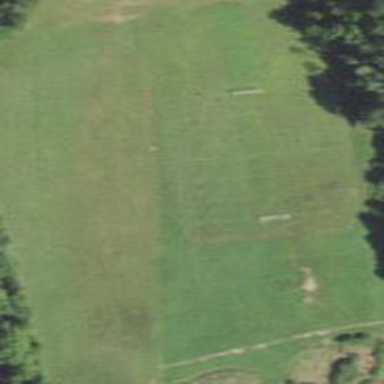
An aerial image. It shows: Soccer pitch with grass surface for leisure and sports.